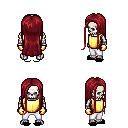
a pixel art fantasy rpg character, male body template, skeleton, gold chest armor, white pants, brunette extra-long hairstyle, gold gloves, black slippers, four views (front, back, left, right), 2x2 character sprite sheet, small pixel art, hard edges, no anti-aliasing